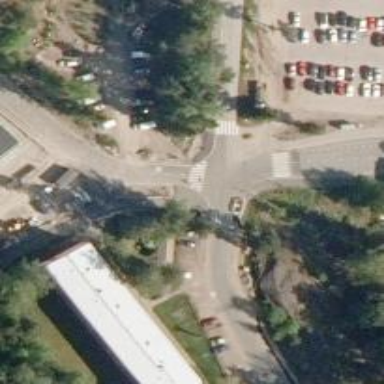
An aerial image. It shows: Marked road crossing.